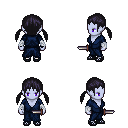
a pixel art fantasy rpg character, female body template, dark elf, purple skin, blue robe, red pants, raven twin-tailed hairstyle, white cloth bandages, ghillies, dagger, four views (front, back, left, right), 2x2 character sprite sheet, small pixel art, hard edges, no anti-aliasing